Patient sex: M
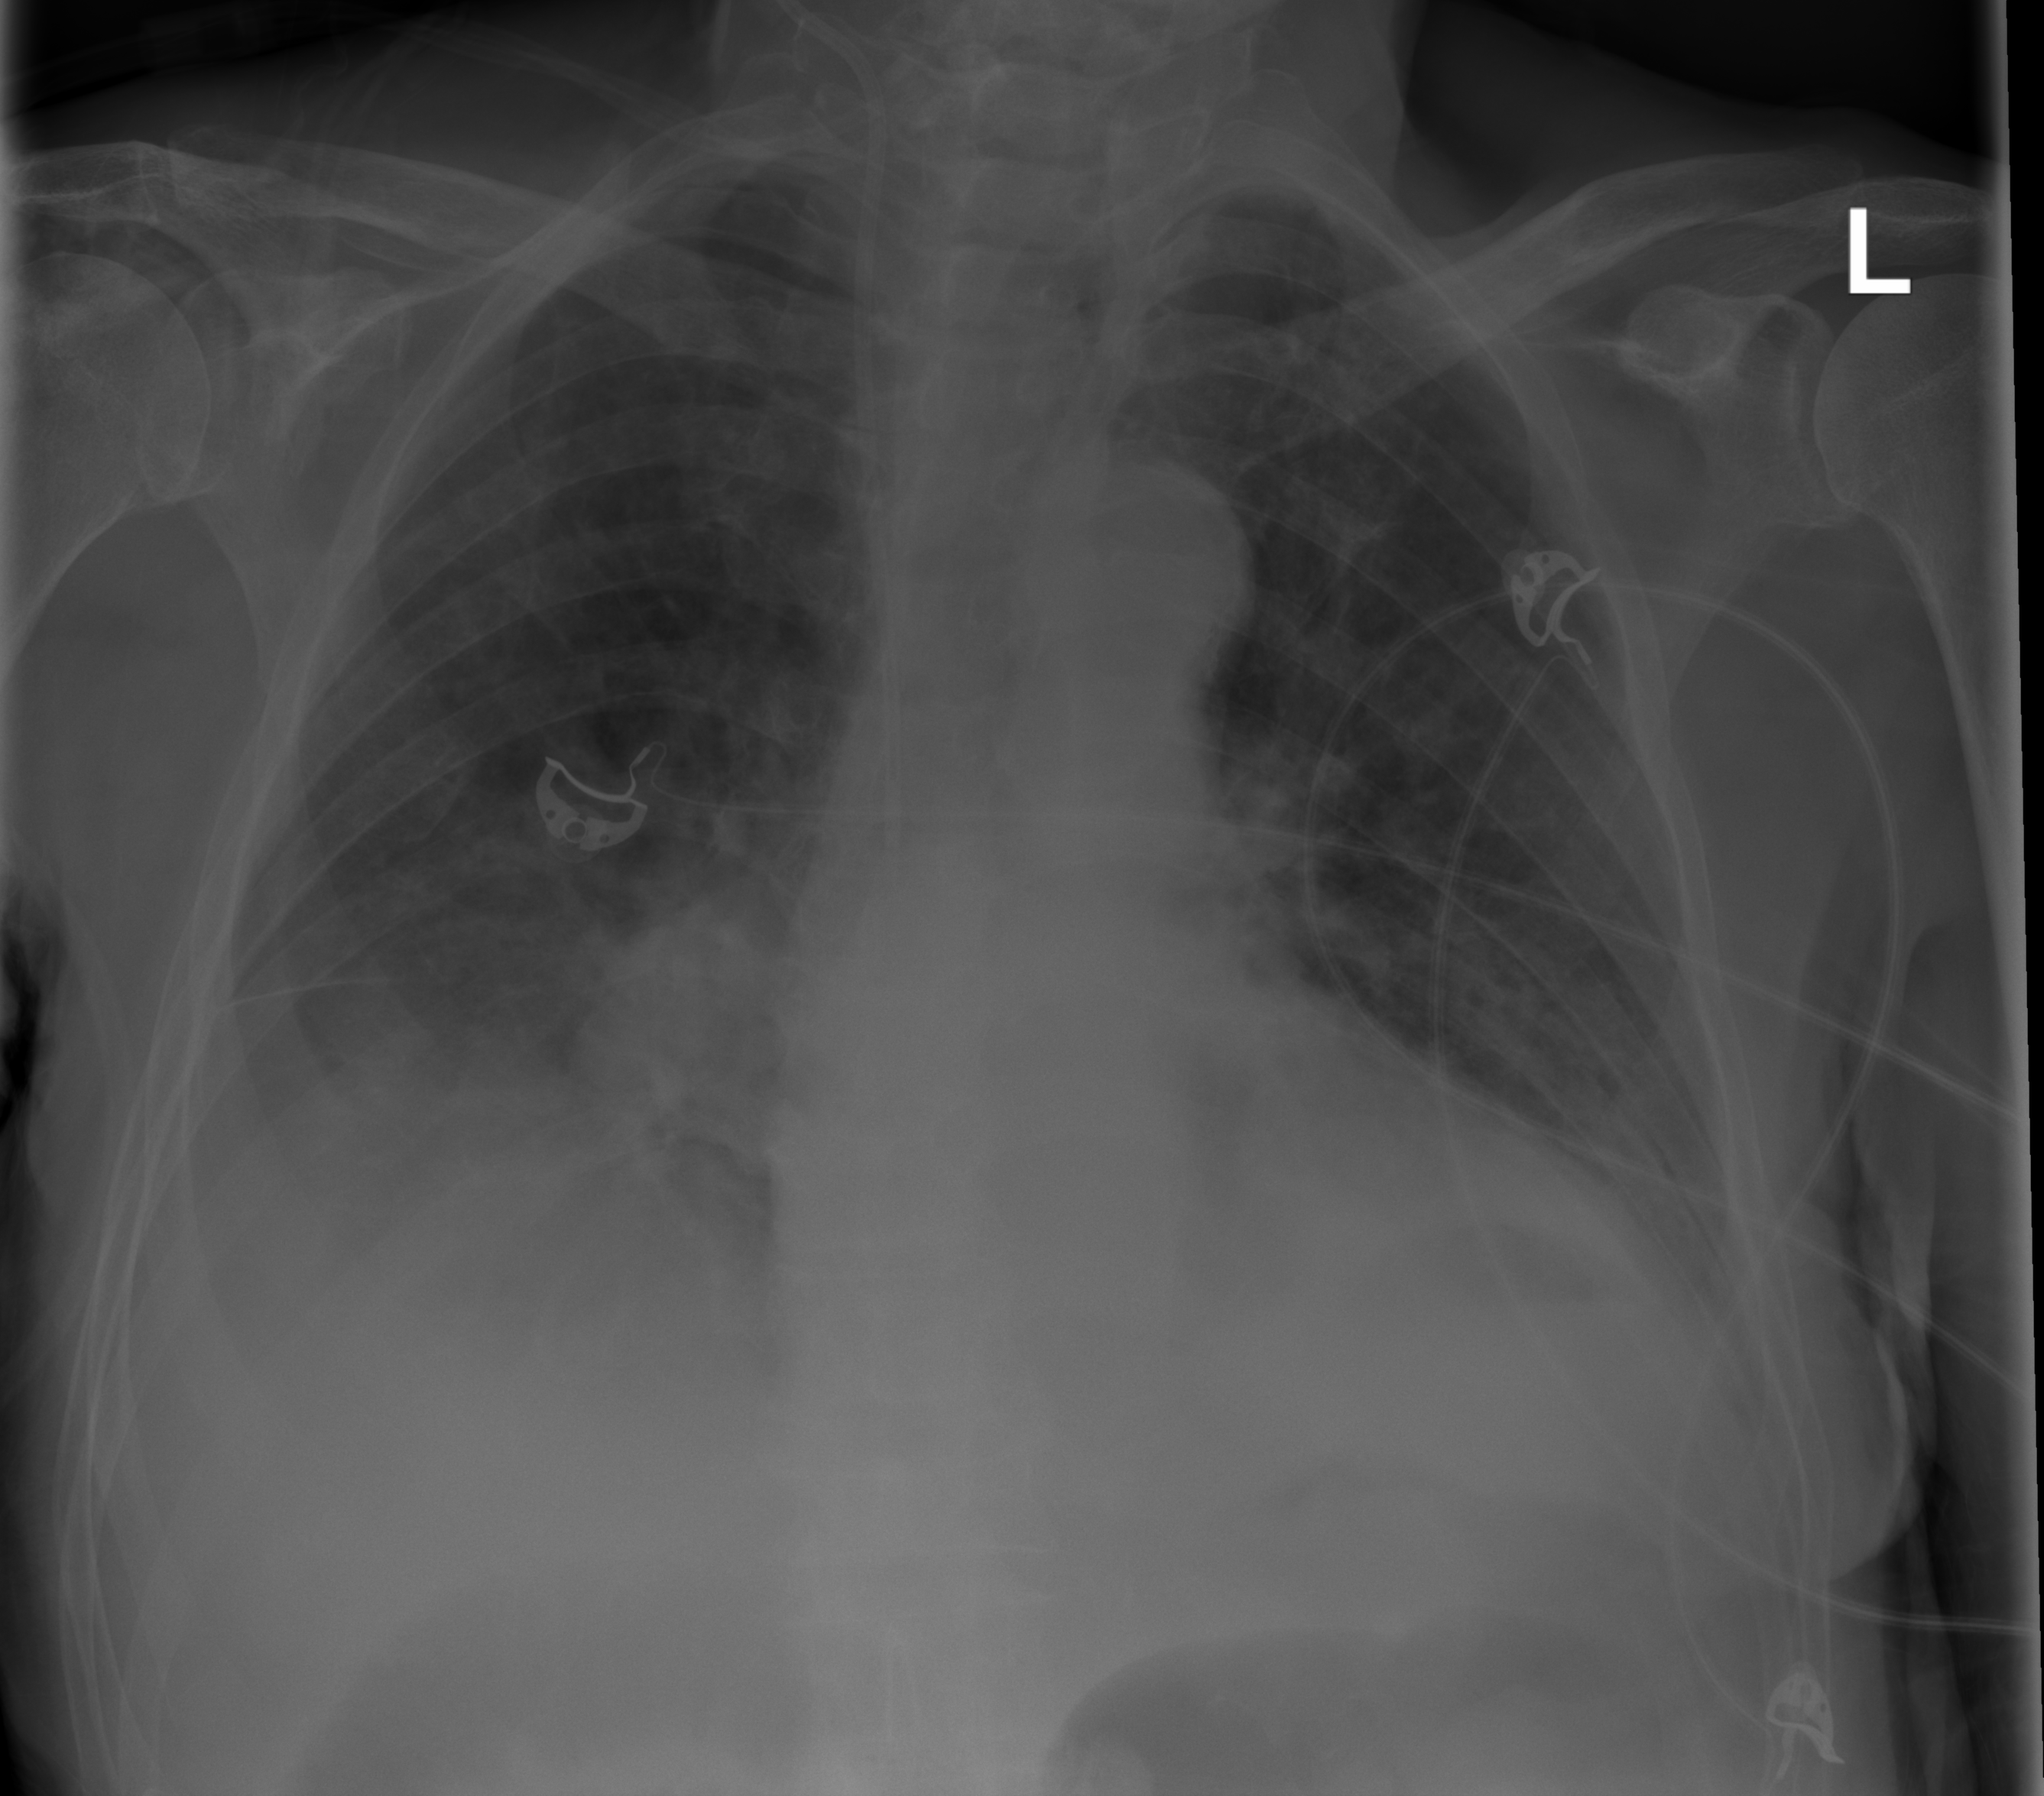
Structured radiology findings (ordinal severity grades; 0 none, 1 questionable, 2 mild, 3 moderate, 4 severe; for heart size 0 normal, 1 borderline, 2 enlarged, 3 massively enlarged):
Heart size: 2
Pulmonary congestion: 2
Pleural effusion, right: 3
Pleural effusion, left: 2
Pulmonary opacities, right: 1
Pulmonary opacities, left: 0
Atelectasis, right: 3
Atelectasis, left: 2